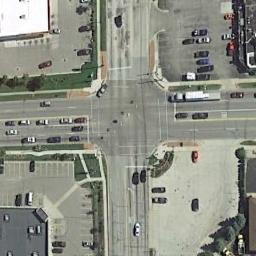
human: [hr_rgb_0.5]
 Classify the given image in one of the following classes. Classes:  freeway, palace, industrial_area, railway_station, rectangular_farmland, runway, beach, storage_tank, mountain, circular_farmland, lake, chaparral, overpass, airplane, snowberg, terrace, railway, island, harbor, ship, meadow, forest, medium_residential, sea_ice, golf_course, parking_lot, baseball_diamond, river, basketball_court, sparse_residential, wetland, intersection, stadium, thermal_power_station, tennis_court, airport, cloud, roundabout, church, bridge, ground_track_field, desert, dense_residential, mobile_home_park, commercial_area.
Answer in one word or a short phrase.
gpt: intersection